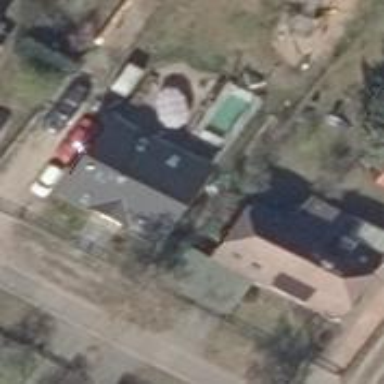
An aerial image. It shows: Detached building with half-hipped roof shape.